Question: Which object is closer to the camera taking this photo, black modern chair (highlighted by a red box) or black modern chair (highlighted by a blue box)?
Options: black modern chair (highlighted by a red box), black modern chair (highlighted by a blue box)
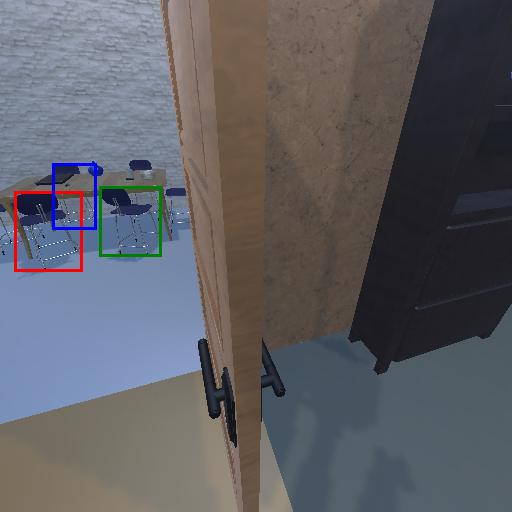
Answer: black modern chair (highlighted by a red box)